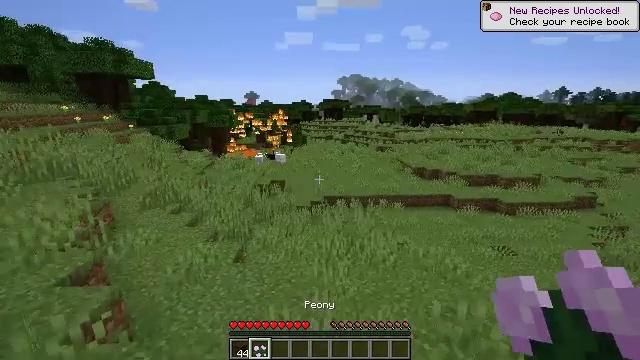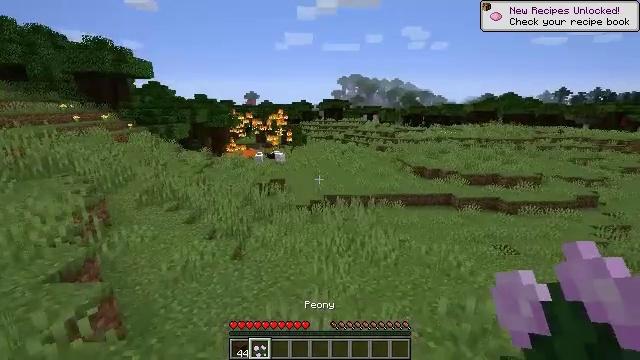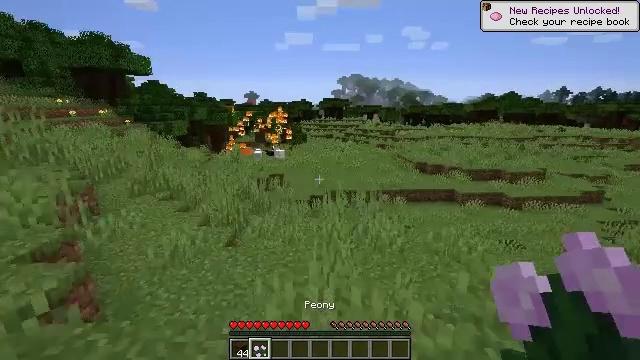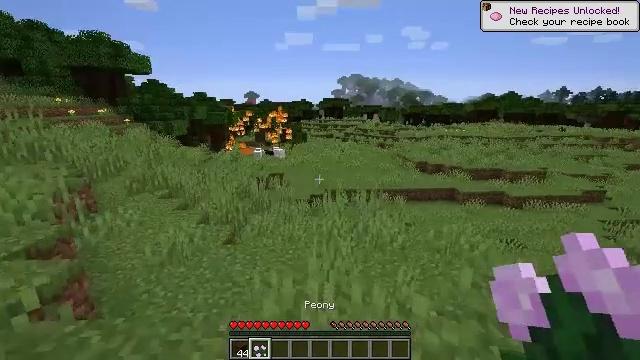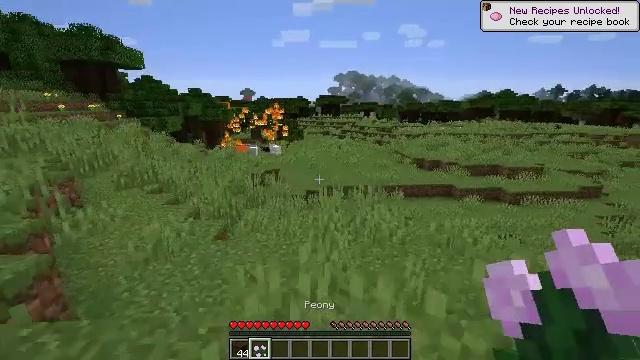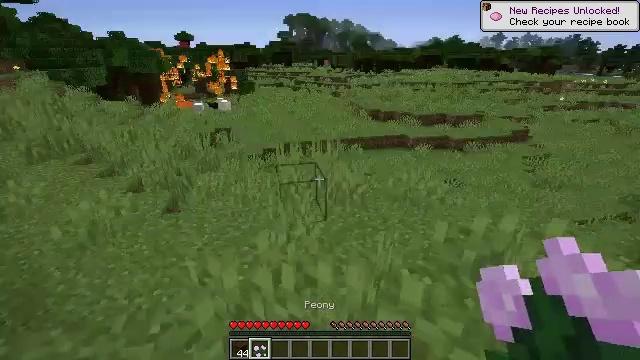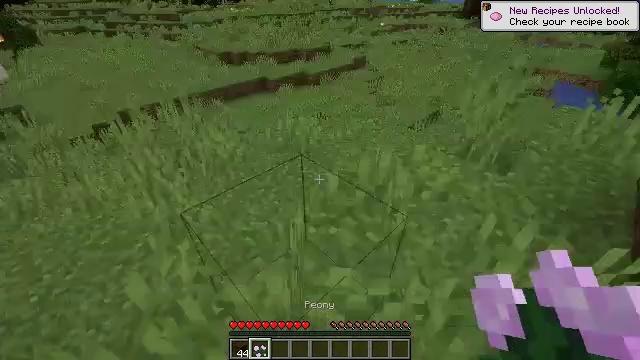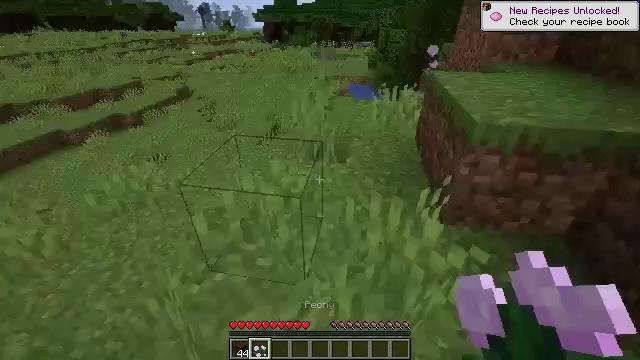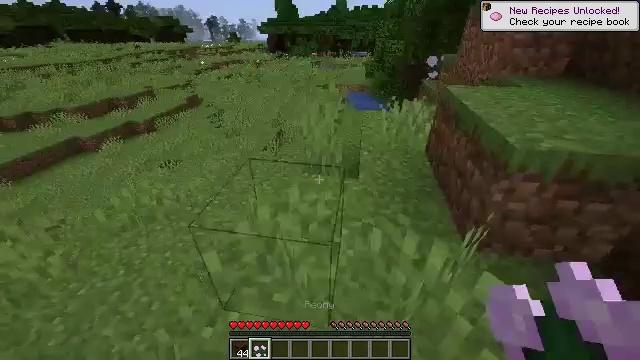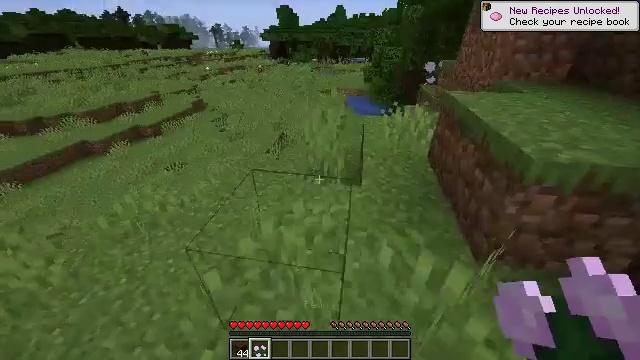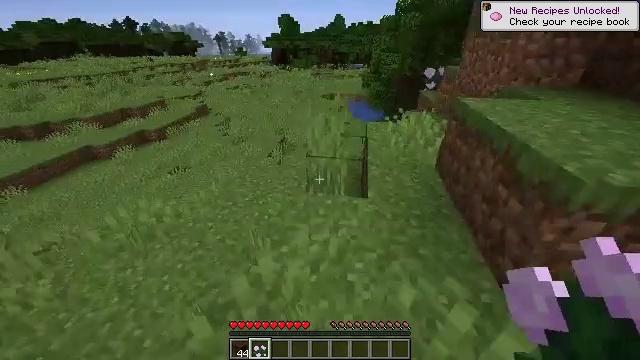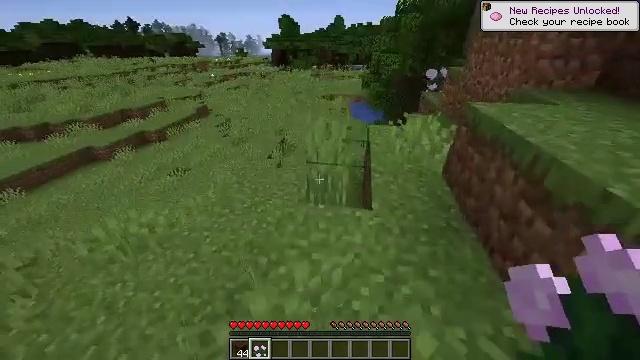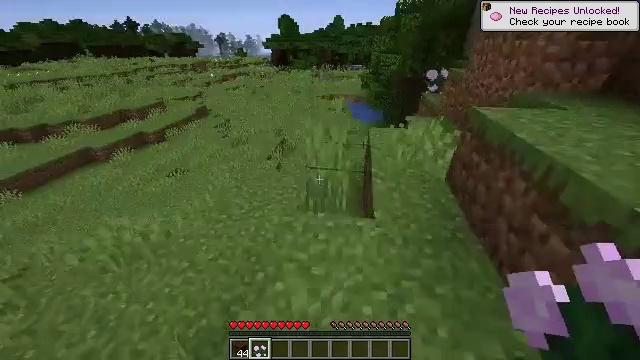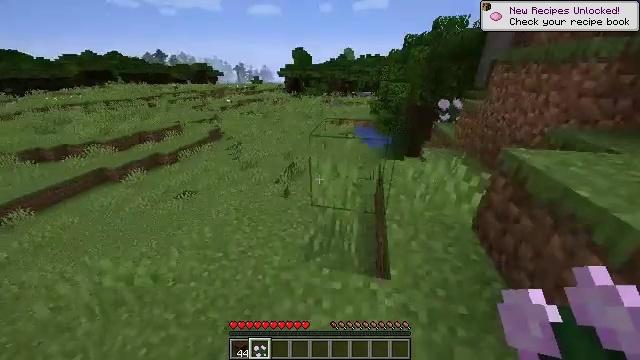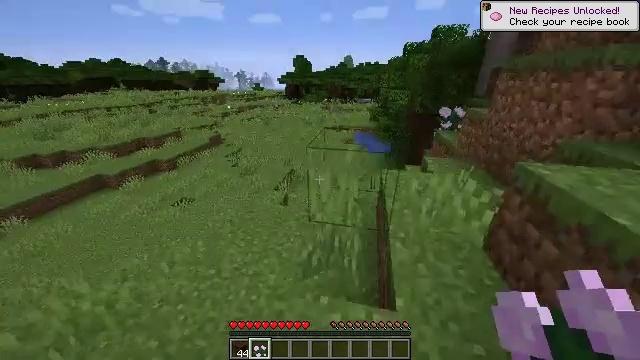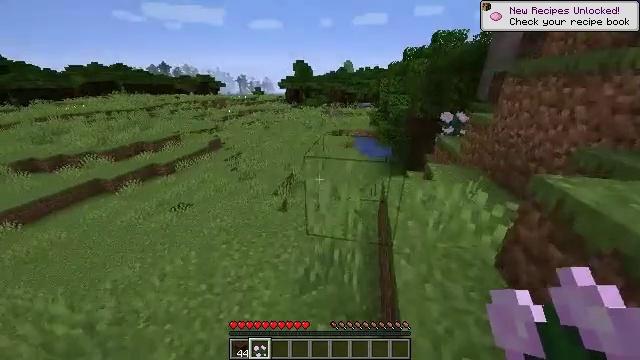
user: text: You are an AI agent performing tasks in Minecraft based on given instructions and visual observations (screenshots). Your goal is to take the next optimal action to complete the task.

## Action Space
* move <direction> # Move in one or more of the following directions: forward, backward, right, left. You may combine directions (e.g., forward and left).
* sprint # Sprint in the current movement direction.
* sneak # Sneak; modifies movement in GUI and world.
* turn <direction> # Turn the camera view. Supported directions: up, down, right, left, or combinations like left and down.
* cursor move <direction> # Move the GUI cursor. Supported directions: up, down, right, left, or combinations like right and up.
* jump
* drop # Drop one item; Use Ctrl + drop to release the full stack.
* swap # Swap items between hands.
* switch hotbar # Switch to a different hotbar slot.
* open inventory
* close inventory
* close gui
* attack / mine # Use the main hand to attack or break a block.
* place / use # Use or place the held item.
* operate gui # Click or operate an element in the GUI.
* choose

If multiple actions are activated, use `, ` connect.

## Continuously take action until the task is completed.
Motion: motion action
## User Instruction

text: Mine the peony flower from the ground.
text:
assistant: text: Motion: move forward
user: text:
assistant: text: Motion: move forward
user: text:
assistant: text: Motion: move forward
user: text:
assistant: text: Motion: move forward
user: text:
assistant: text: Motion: move forward, turn right and down
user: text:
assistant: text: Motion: move forward, turn right and down
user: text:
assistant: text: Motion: move forward, sprint, turn right and up
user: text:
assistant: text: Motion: move forward, sprint
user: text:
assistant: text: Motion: move forward, sprint
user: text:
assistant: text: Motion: move forward, sprint
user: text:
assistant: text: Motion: move forward, sprint
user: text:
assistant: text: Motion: move forward
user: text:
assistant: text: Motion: move forward, turn left and up
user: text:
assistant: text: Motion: move forward, turn up
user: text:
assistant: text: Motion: move forward
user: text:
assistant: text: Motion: move forward
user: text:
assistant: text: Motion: move forward, turn right and up
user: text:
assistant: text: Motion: move forward, turn right and up
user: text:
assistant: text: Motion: move forward, turn right and up
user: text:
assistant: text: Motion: move forward, jump
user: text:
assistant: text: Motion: move forward, jump
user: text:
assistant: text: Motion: move forward, jump
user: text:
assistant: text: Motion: move forward, jump
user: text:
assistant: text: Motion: move forward, jump
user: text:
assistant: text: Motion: move forward, jump
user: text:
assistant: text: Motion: move forward, turn right and down, jump
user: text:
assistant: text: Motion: move forward, turn right and down, jump
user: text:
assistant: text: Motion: move forward, turn down
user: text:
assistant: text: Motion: move forward
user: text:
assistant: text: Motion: move forward, turn right and down